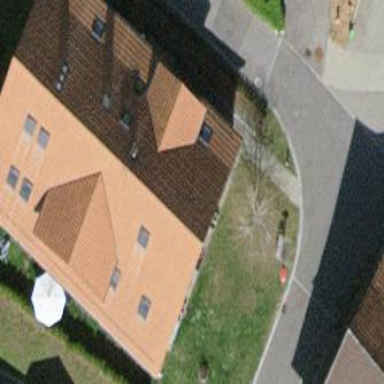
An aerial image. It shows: Building with tiled roof.